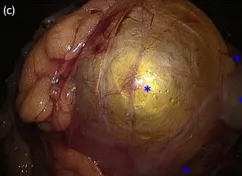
An intraoperative image of lower pole renal cysts (*) observed under usual laparoscopy. And with a help of illumination by the ureteroscope.
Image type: medical_photograph (other_medical_photograph)